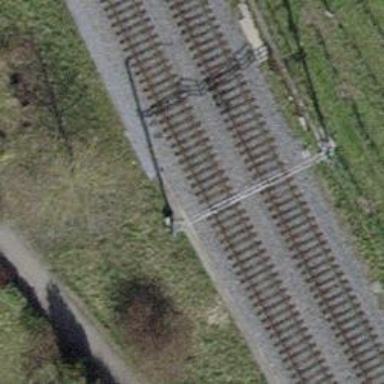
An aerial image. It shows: Single railway track with electrified contact line.